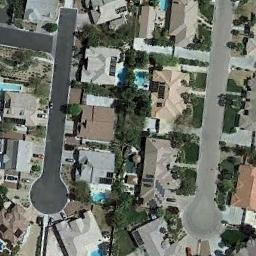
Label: dense_residential